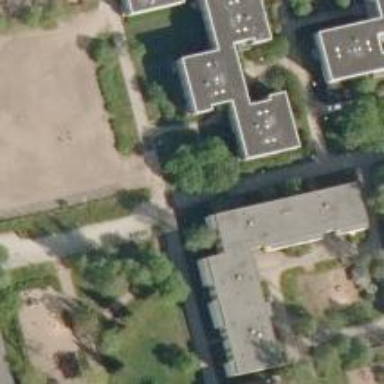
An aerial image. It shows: Residential apartments building.